Field crop: tomato
Growth stage: 2
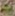
Species: solanum